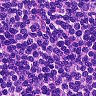
Metastatic tissue present: no